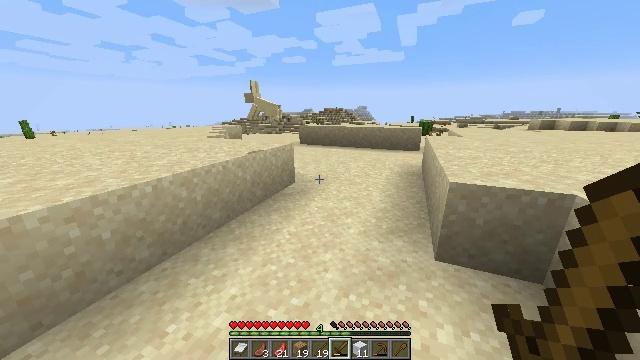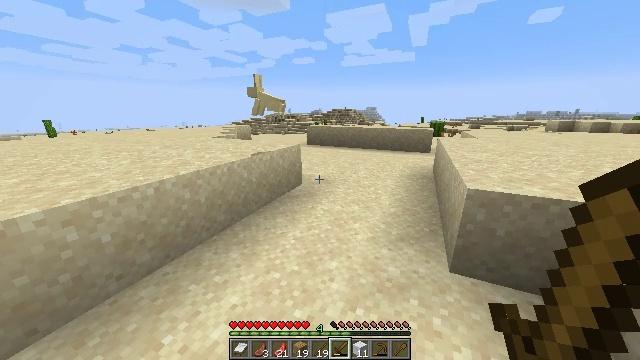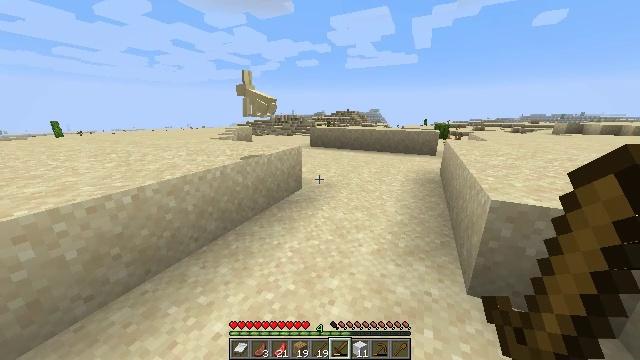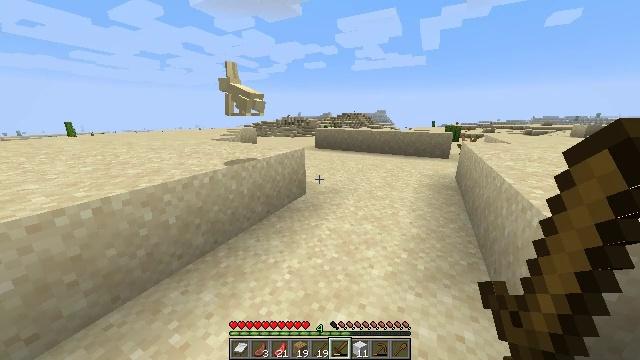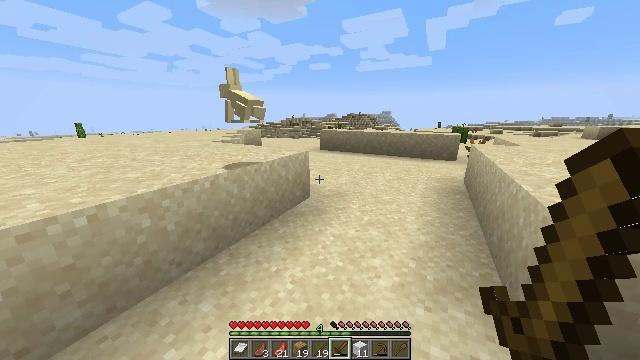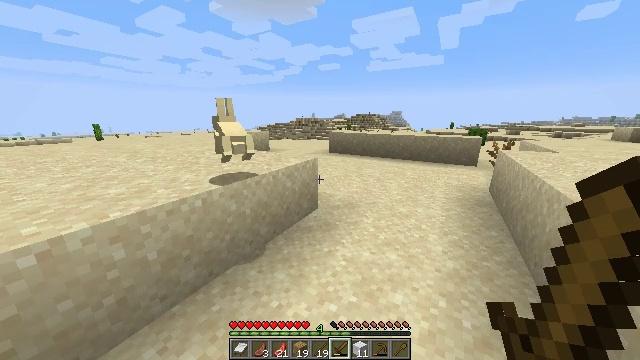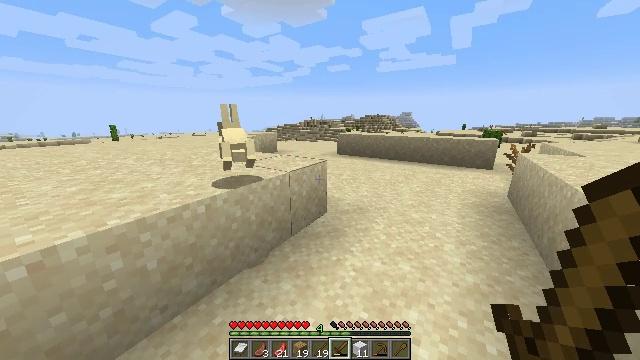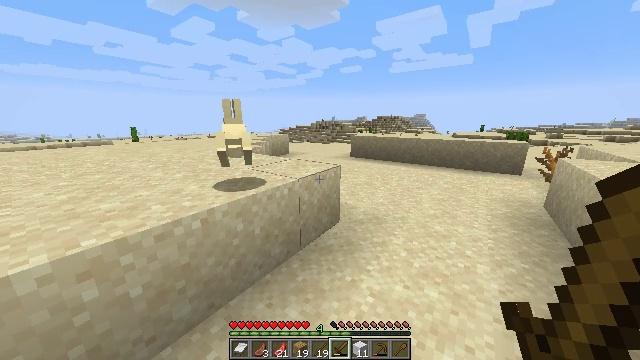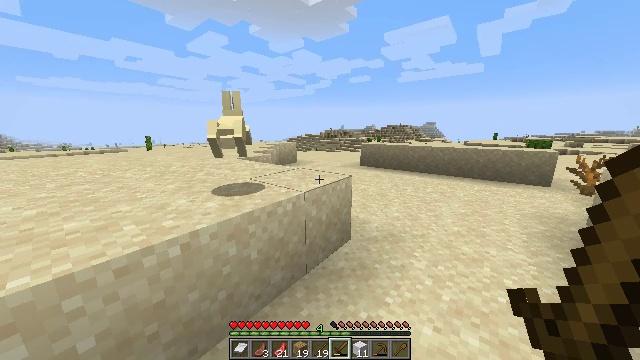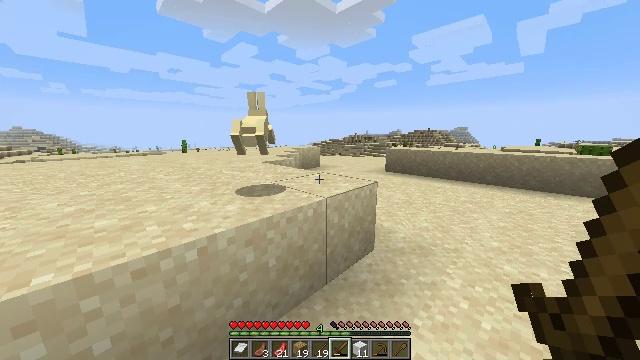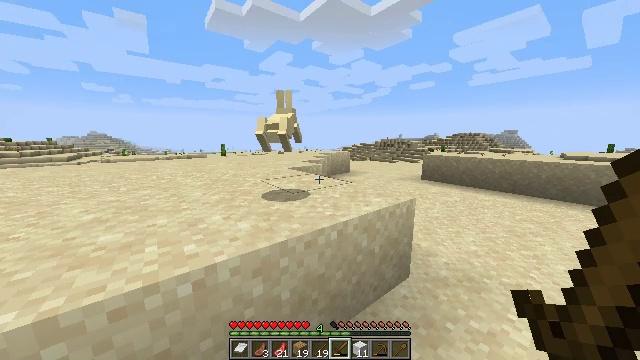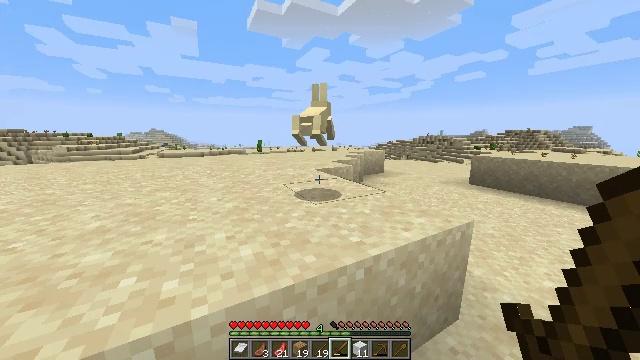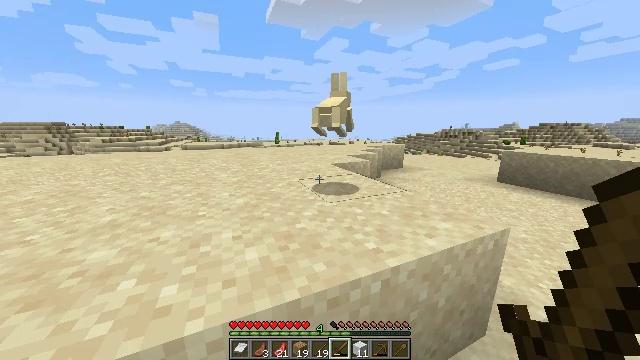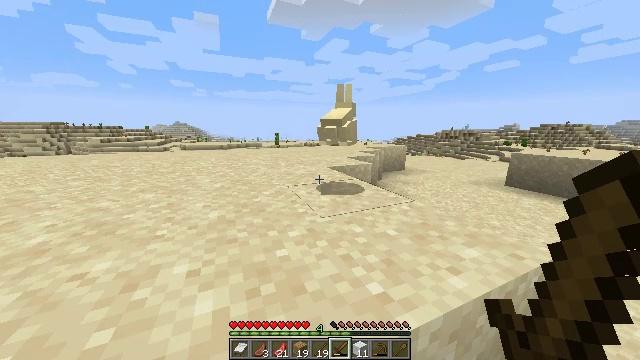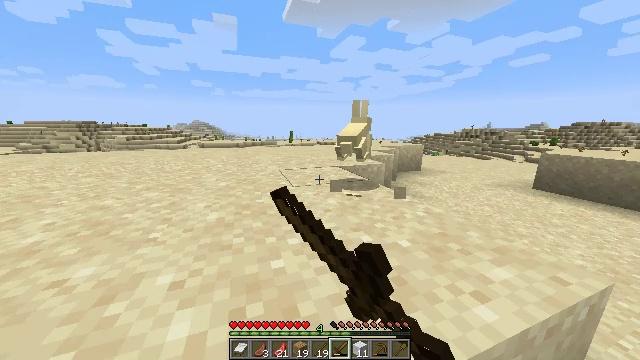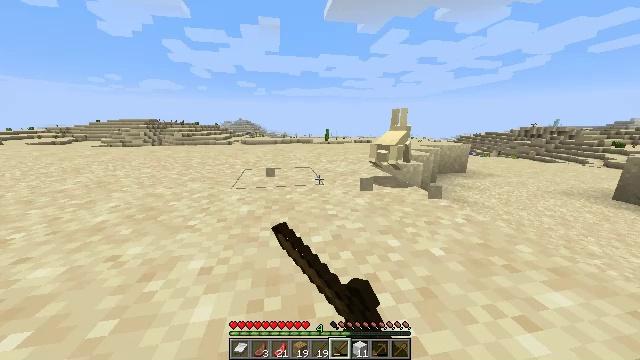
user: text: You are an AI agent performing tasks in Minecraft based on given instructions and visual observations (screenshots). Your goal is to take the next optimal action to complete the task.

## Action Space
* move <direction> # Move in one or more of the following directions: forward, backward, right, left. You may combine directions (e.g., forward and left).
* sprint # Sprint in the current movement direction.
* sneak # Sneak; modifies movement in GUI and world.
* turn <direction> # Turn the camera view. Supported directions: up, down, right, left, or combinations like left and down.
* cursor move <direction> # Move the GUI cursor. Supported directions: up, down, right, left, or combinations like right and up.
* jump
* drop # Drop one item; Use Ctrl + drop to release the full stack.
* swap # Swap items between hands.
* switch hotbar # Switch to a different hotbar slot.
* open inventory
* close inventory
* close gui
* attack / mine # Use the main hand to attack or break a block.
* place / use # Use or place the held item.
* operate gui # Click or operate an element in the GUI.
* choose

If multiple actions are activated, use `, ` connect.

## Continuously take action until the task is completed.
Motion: motion action
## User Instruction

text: Hunt animals.
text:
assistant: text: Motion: move forward, sprint, turn left
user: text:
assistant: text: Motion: move forward, sprint
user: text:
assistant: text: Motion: move forward, sprint, turn left
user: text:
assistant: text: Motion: move forward, sprint, turn left
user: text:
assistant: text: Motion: move forward, sprint, turn left
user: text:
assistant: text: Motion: move forward, sprint, turn left
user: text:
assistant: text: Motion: move forward, sprint, turn left
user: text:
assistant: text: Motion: move forward, sprint, turn left and up
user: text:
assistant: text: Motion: move forward, sprint, turn left and up
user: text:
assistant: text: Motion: move forward, sprint, turn left and up
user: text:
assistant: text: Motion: move forward, sprint, turn left
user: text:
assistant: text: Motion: move forward, sprint, turn left and down
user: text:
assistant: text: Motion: move forward, sprint, attack / mine
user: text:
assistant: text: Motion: move forward, sprint, turn left, attack / mine
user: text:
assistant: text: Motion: move forward, sprint, turn left, attack / mine
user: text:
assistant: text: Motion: move forward, sprint, turn up
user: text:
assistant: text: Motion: move forward, sprint, turn right, attack / mine
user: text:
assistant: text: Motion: move forward, sprint, attack / mine
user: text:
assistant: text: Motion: move forward, sprint, turn right
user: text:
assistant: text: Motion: move forward, sprint, turn right
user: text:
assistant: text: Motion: move forward, sprint, turn right
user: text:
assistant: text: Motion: move forward, sprint
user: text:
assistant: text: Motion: move forward, sprint
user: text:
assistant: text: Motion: move forward, sprint, turn right
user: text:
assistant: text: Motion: move forward, sprint, turn right
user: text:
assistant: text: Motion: move forward, sprint, turn right
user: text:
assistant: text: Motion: move forward, sprint
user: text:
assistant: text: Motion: move forward, sprint
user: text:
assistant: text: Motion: move forward, sprint, turn right
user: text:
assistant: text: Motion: move forward, sprint, turn right